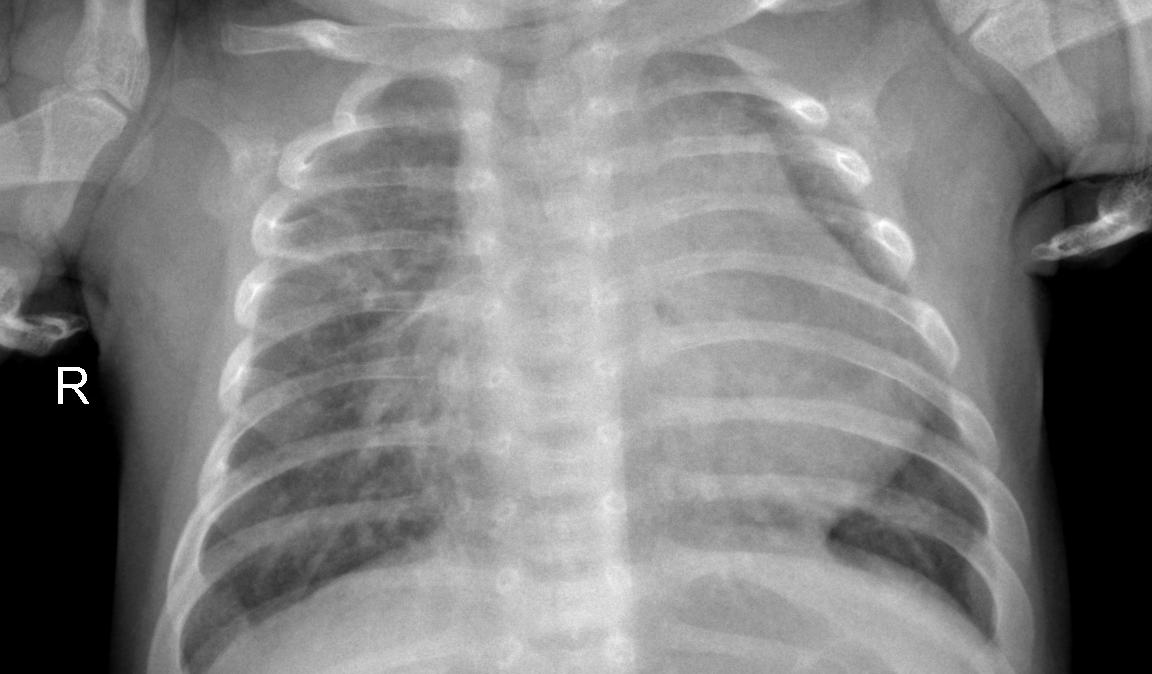
Diagnosis: PNEUMONIA